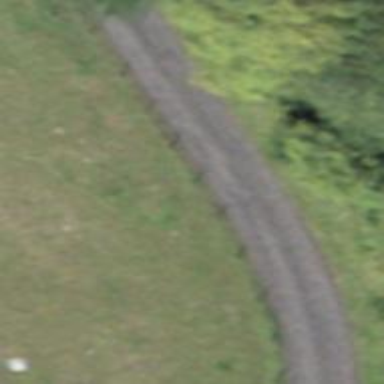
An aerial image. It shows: Service road with grade1 tracktype.